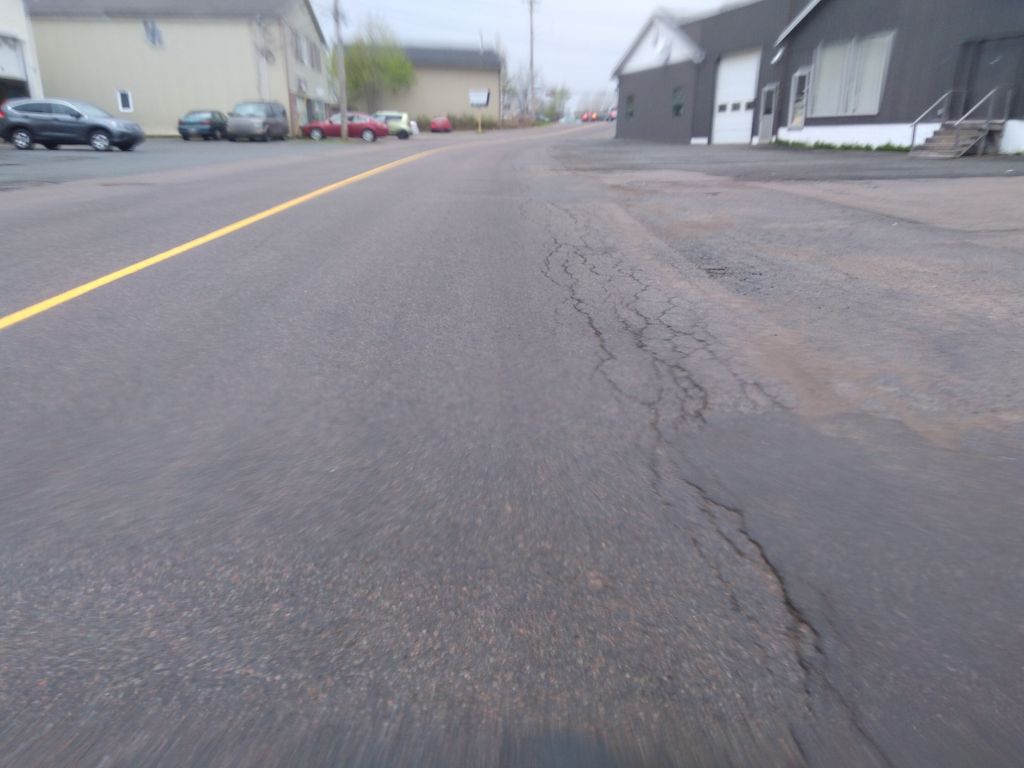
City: charlottetown